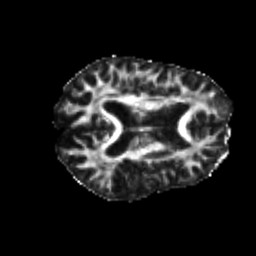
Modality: FA
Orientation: axial
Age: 22
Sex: female
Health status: healthy
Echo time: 0.074 s